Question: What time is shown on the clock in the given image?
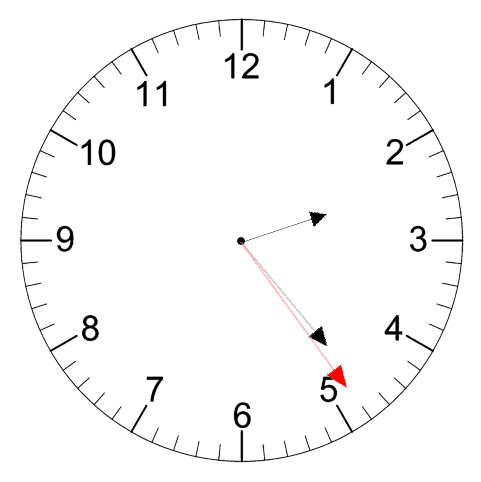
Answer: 02:23:24